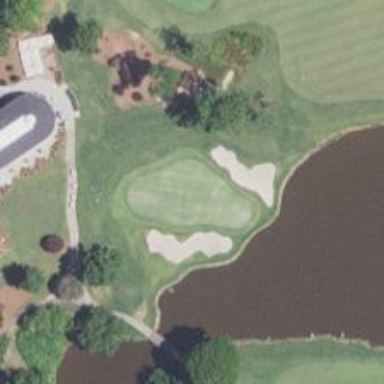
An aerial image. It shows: Golf hole.